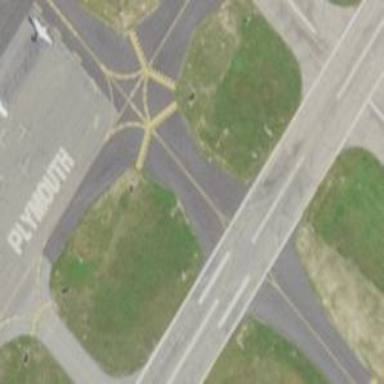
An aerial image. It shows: View of taxiway at the airport.